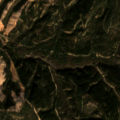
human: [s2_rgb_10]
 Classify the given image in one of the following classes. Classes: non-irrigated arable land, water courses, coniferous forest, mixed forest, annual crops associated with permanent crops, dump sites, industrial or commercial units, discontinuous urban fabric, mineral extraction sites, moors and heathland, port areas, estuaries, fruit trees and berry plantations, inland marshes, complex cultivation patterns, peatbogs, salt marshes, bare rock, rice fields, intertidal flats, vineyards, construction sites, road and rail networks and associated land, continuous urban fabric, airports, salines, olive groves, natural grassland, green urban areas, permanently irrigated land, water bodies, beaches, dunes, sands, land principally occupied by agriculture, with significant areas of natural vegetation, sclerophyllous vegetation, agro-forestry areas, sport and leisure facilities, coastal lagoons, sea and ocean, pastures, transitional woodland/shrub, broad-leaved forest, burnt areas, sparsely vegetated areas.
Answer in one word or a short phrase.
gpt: broad-leaved forest, transitional woodland/shrub